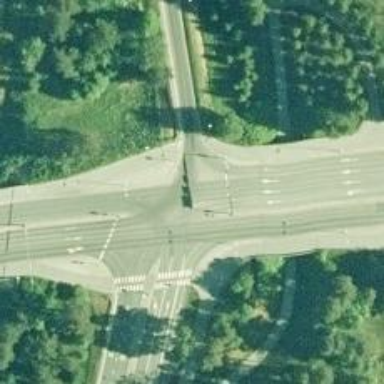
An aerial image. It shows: Tertiary road with asphalt surface.